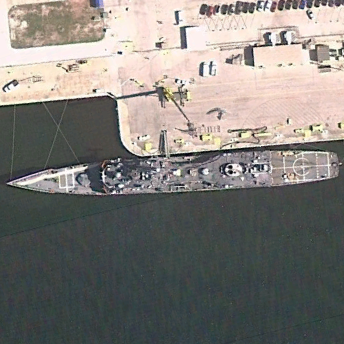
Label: Ticonderoga-class_cruiser